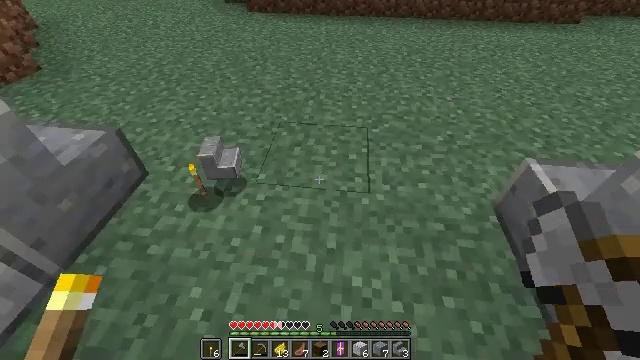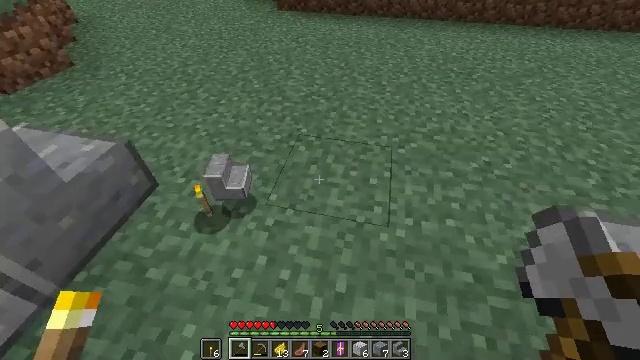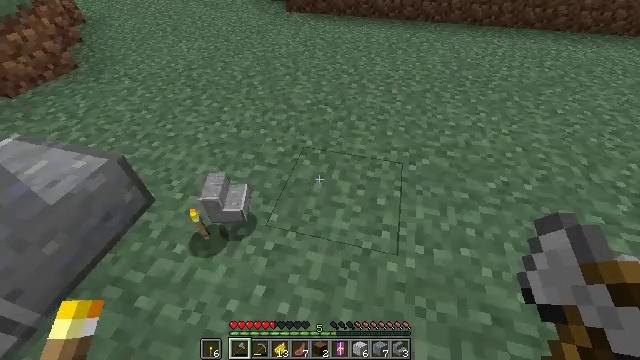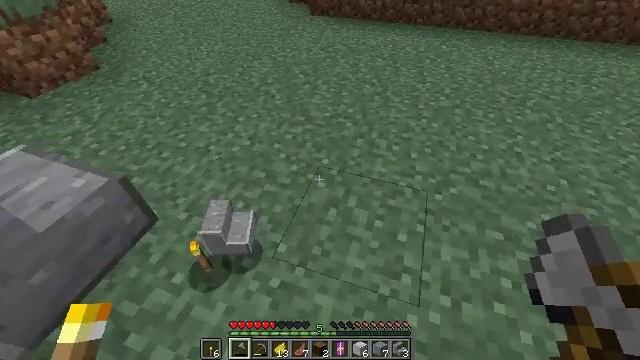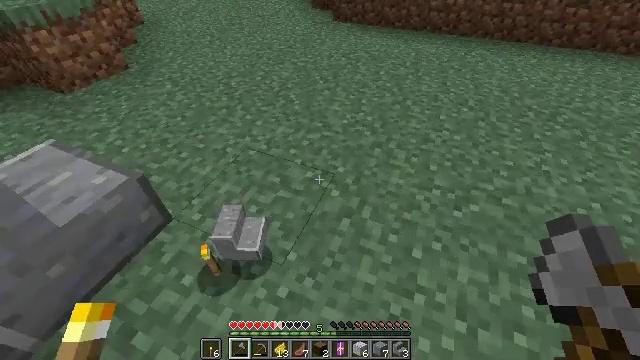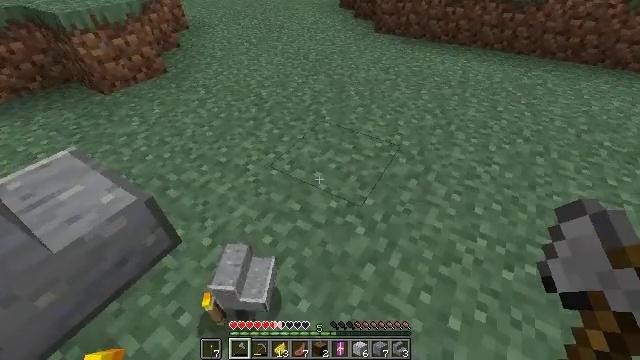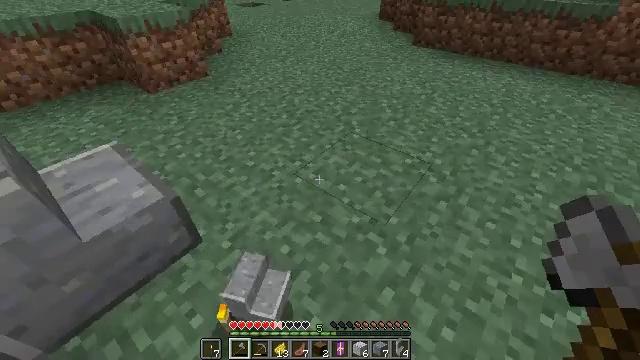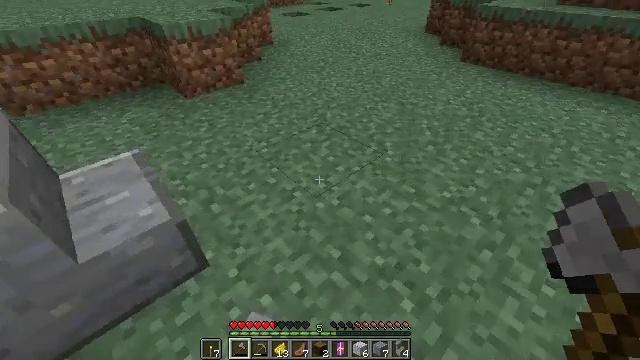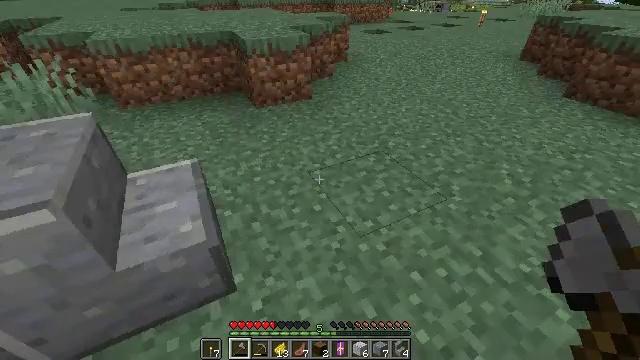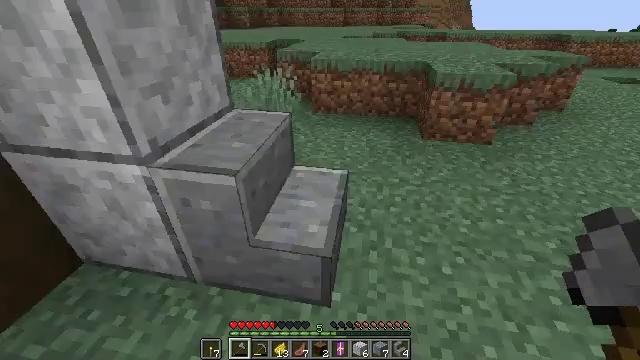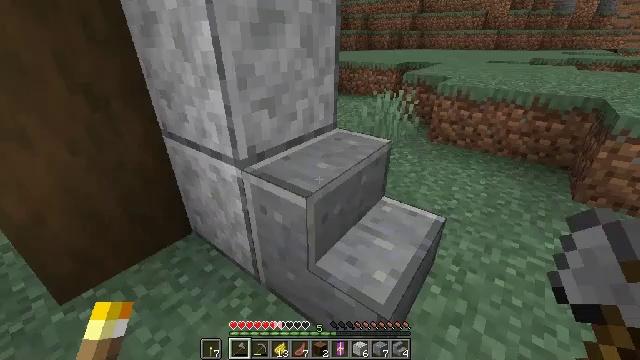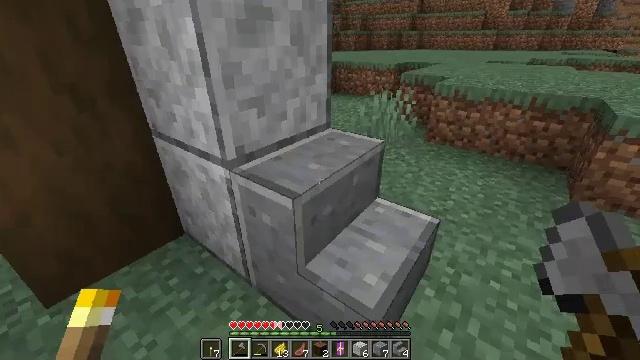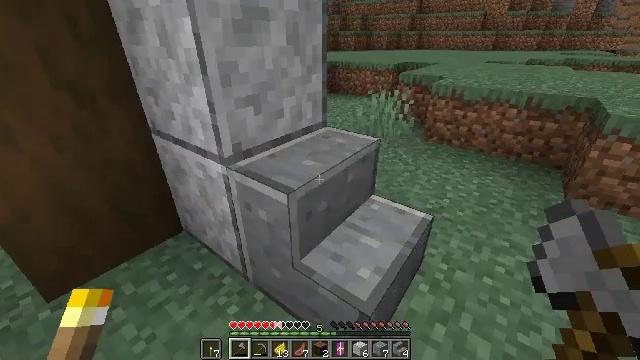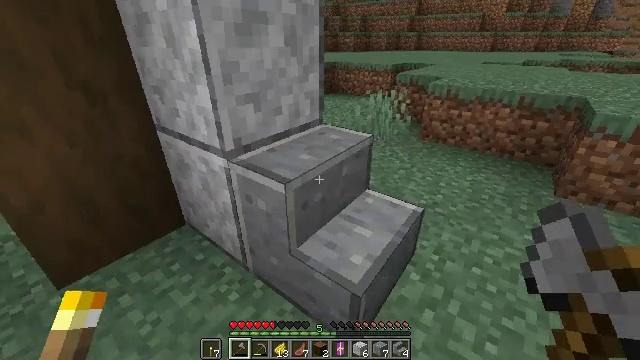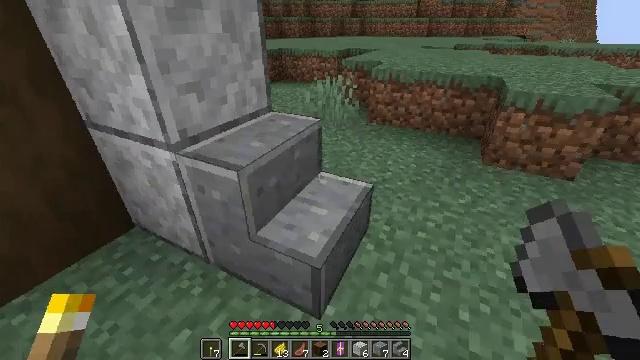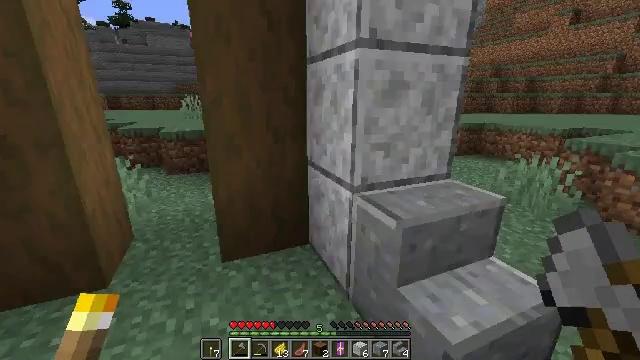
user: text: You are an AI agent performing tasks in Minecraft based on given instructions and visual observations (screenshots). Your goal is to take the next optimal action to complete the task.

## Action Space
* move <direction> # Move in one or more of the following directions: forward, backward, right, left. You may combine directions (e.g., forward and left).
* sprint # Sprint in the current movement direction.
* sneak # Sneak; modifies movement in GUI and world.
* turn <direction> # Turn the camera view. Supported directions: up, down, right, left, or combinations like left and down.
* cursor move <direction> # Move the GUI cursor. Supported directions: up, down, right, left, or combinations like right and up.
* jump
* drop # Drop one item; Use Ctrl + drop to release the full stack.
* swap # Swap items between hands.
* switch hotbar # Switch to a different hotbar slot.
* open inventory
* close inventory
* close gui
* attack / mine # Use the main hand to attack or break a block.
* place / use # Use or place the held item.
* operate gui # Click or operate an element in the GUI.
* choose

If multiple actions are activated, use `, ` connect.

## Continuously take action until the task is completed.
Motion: motion action
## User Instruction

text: Take down the purple wall banner.
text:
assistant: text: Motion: move forward, turn left
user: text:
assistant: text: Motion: move forward, turn left
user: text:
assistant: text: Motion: move forward, turn left
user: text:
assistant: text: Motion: move forward, turn left
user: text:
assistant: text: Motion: move forward, turn left and up
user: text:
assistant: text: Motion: move forward, turn left and up
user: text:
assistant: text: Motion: move forward, turn left and up
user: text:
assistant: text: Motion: move forward, turn left and up
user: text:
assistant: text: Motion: move forward, turn left and up
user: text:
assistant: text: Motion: turn left and up
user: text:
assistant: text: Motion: no_op
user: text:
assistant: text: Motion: move back
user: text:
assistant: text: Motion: move back
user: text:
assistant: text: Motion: move back and move right, turn right and down
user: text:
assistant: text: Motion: move back and move right, turn left and up
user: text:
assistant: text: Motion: move back and move right, turn left and up
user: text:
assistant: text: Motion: move back and move right, turn left and up
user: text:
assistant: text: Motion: move back and move right, turn up
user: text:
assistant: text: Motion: move back and move right, turn up
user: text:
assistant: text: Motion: move back and move right, turn up
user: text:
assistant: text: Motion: move back, turn up
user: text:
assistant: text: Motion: move back, turn up
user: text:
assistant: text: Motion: move back, turn up
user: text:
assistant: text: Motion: move back, turn up
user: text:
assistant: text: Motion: move back and move left, turn up
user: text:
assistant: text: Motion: move back and move left, turn up
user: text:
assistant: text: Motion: move back and move left, turn up
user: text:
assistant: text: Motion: move back and move left
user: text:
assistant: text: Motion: move back and move left
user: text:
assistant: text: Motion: move back and move left